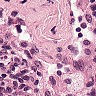
Metastatic tissue present: no